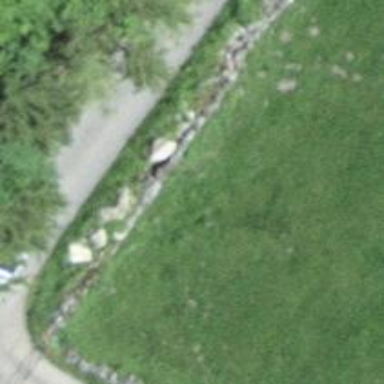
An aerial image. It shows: Dry stone wall barrier.